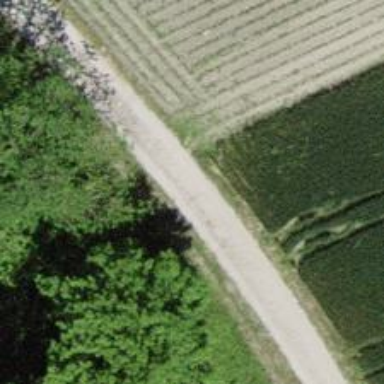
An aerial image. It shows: Agricultural track with grade 2 track surface suitable for agricultural vehicles.